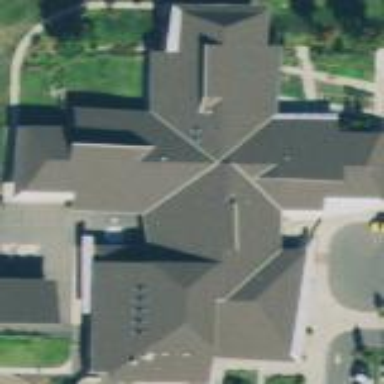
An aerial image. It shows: School building.